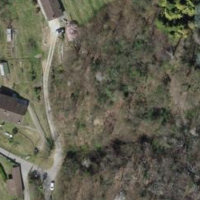
EUNIS habitat code: 41
Species observed at this site:
Diospyros lotus
Phytolacca americana